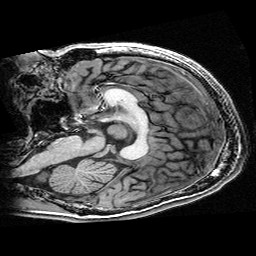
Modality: T1w
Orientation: sagittal
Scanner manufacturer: ge
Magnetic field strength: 3 T
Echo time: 0.00318 s